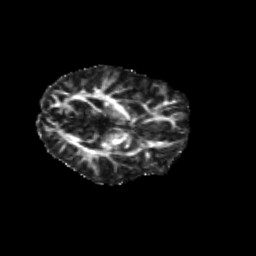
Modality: FA
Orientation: axial
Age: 11
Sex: male
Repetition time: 9.512 s
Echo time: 0.089 s